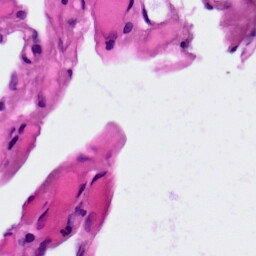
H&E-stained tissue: Lung